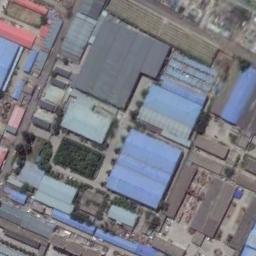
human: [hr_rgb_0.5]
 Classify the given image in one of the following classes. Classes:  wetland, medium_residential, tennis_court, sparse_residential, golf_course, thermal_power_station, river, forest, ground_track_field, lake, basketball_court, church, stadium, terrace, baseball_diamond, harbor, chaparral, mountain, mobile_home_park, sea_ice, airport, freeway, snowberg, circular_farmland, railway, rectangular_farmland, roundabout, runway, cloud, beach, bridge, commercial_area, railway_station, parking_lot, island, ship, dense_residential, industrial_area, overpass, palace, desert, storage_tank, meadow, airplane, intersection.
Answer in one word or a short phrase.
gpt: industrial_area